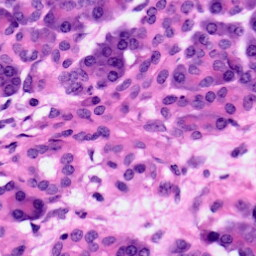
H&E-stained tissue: Pancreatic